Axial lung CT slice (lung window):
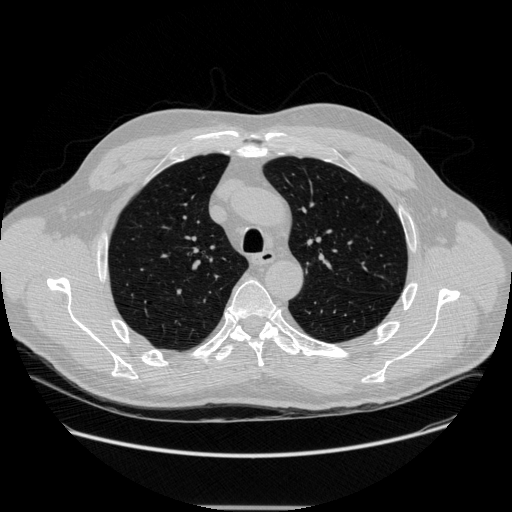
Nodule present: no